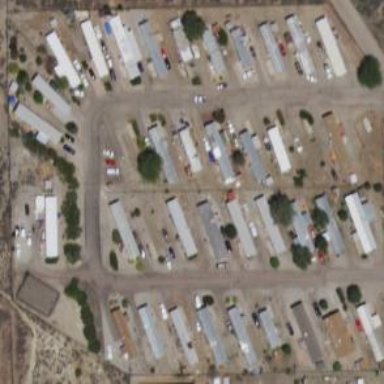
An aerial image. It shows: Residential area with mobile homes.